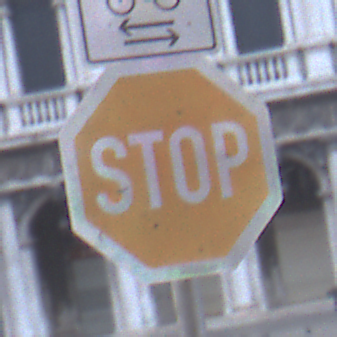
Verkehrszeichen: Stop
Zusatzzeichen oben: RichtungsangabeDurchPfeile9
Umgebung: Outdoor, Urban
Tageszeit: SunriseSunset
Wetter: PartlyCloudy
Licht: Natural
Jahreszeit: NotSpecified
Kontrast: LowContrast